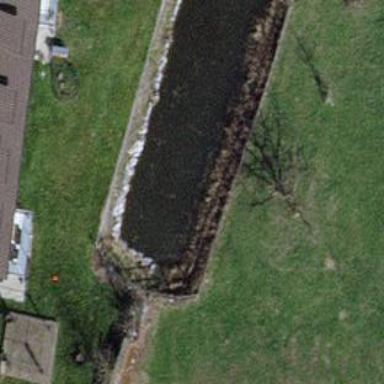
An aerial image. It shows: Pond surrounded by natural water.